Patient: sex F, age 71
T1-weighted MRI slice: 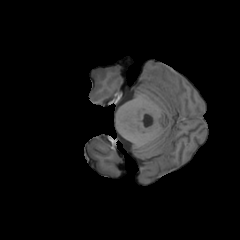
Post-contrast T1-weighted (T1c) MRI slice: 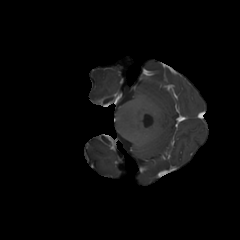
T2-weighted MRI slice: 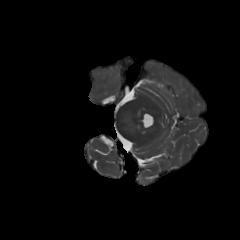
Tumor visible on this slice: no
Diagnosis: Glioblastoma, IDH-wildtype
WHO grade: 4